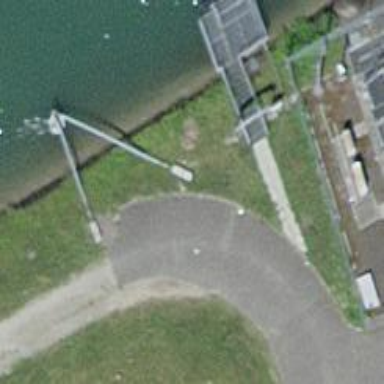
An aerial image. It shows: Man-made pier.